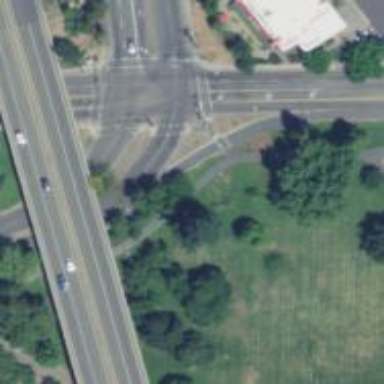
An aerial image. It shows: Secondary link road with asphalt surface.